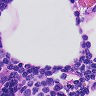
Metastatic tissue present: no